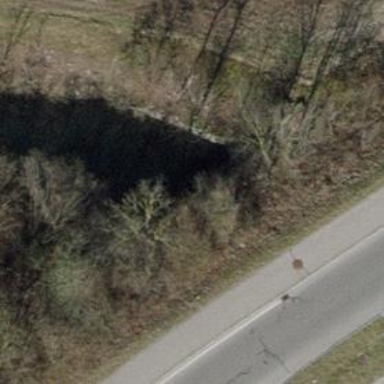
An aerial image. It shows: There is tunnel.